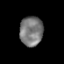
Tissue: prostate
Cell type: Epithelial cells
Senescence score: 0.2628
Nuclear area (px): 667
Mean DAPI intensity: 121.738